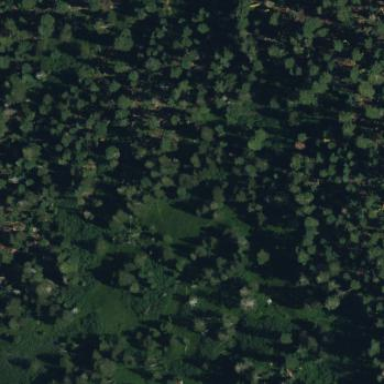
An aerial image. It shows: Wet meadow with woodland vegetation.